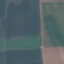
Land use / land cover: AnnualCrop